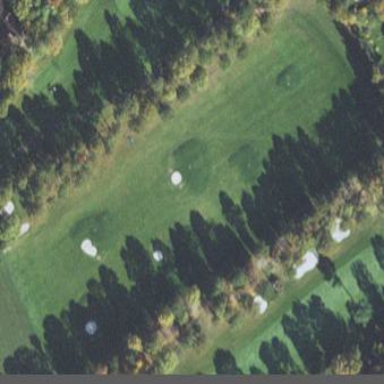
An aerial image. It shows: Grassy area used as driving range for golf.